Interaction volume radius: 10 \u00c5
Interaction volume height: 10 \u00c5
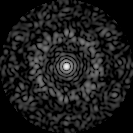
Disorder parameter: 0.8528